【题型】解答题　【知识点】立体几何　【难度】medium
（14 分）如图，在三棱柱$ABC-A_1B_1C_1$中，侧棱$AA_1 \perp$平面$ABC$，$AC=3$，$AB=5$，$BC=4$，$AA_1=4$，点$D$是$AB$的中点。

\vspace{0.2cm}
(1) 求证：$AC_1 \parallel$平面$CDB_1$；

(2) 求三棱锥$C_1-AA_1D$的体积。
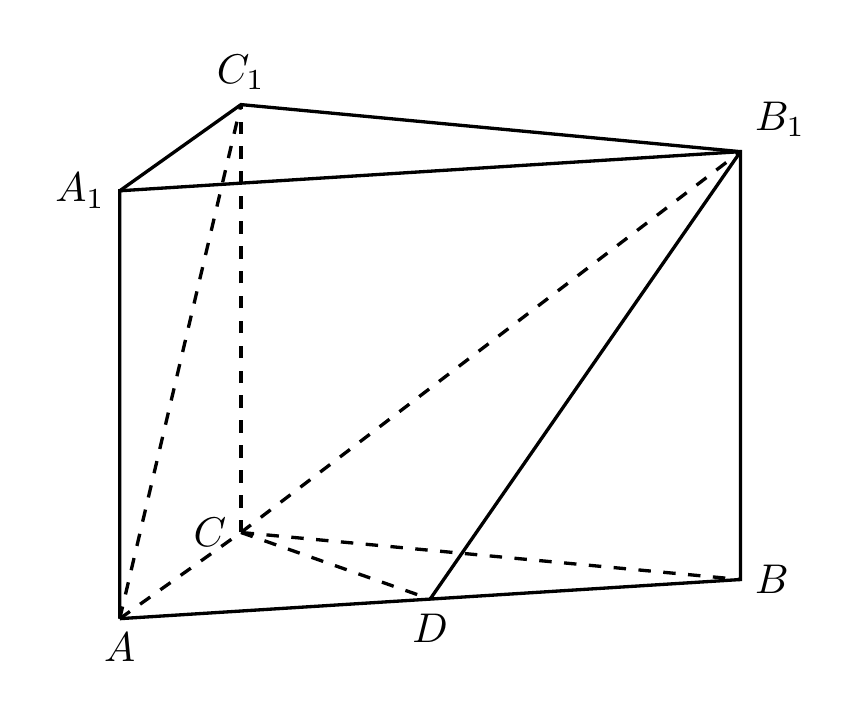
【解答】
\vspace{0.3cm}

\textbf{【详解】}
(1) \textbf{解法一：}

证明：连接$BC_1$与$CB_1$交于点$E$，则$E$是$BC_1$的中点，连接$DE$，

又$D$是$AB$的中点，则有$DE \parallel AC_1$，

$DE \subset$平面$CDB_1$，$AC_1 \not\subset$平面$CDB_1$，所以$AC_1 \parallel$平面$CDB_1$。

\vspace{0.2cm}

\textbf{解法二：}
$AC^2 + BC^2 = AB^2$，则有$AC \perp BC$，又$AA_1 \perp$平面$ABC$，

以$C$为原点，$\overrightarrow{CA}$，$\overrightarrow{CB}$，$\overrightarrow{CC_1}$的正方向为$x$轴，$y$轴，$z$轴的方向，建立如图所示的空间直角坐标系，

则$A(3,0,0)$，$B(0,4,0)$，$D\left(\frac{3}{2},2,0\right)$，$A_1(3,0,4)$，$B_1(0,4,4)$，$C_1(0,0,4)$，

$\overrightarrow{AC_1} = (-3,0,4)$，$\overrightarrow{CD} = \left(\frac{3}{2},2,0\right)$，$\overrightarrow{CB_1} = (0,4,4)$，

设平面$CDB_1$的一个法向量为$\vec{n} = (x,y,z)$，有
\[
\begin{cases}
\overrightarrow{CD} \cdot \vec{n} = \frac{3}{2}x + 2y = 0 \\
\overrightarrow{CB_1} \cdot \vec{n} = 4y + 4z = 0
\end{cases}
\]
令$y=1$，则$x = -\frac{4}{3}$，$z = -1$，得$\vec{n} = \left(-\frac{4}{3},1,-1\right)$，

于是$\overrightarrow{AC_1} \cdot \vec{n} = 0$，且$AC_1 \not\subset$平面$CDB_1$，故$AC_1 \parallel$平面$CDB_1$。（7 分）

\vspace{0.3cm}

(2) \textbf{解法一：}

取$AC$的中点$M$，连接$DM$，$C_1D$，

直三棱柱$ABC-A_1B_1C_1$中，$AA_1 \perp$平面$ABC$，$BC \subset$平面$ABC$，故$BC \perp AA_1$，

又$D$为$AB$的中点，则有$DM \parallel BC$且$DM = \frac{1}{2}BC = 2$。

由$AC^2 + BC^2 = AB^2$，则有$AC \perp BC$，

又$AC \cap AA_1 = A$，$AC, AA_1 \subset$平面$ACC_1A_1$，

所以$BC \perp$平面$ACC_1A$，$DM \perp$平面$ACC_1A$。

$S_{\triangle AA_1C_1} = \frac{1}{2}AA_1 \cdot A_1C_1 = \frac{1}{2} \times 4 \times 3 = 6$，$V_{C_1-AA_1D} = V_{D-AA_1C_1} = \frac{1}{3}DM \cdot S_{\triangle AA_1C_1} = \frac{1}{3} \times 2 \times 6 = 4$。

\vspace{0.2cm}

\textbf{解法二：}

在（1）的基础上，$\overrightarrow{AD} = \left(-\frac{3}{2},2,0\right)$，$\overrightarrow{AA_1} = (0,0,4)$，$\overrightarrow{AC_1} = (-3,0,0)$，

设平面$AA_1D$的一个法向量为$\vec{n_1} = (a,b,c)$，
\[
\begin{cases}
\overrightarrow{AD} \cdot \vec{n_1} = -\frac{3}{2}a + 2b = 0 \\
\overrightarrow{AA_1} \cdot \vec{n_1} = 4c = 0
\end{cases}
\]
令$a=4$则$b=3$，$c=0$，得$\vec{n_1} = (4,3,0)$，

于是点$C_1$到平面$AA_1D$的距离为$d = \frac{|\overrightarrow{AC_1} \cdot \vec{n_1}|}{|\vec{n_1}|} = \frac{12}{5}$，

于是$V_{C_1-AA_1D} = \frac{1}{3}d \cdot S_{\triangle AA_1D} = \frac{1}{3} \times \frac{12}{5} \times \frac{1}{2} \times 4 \times \frac{5}{2} = 4$。（14 分）

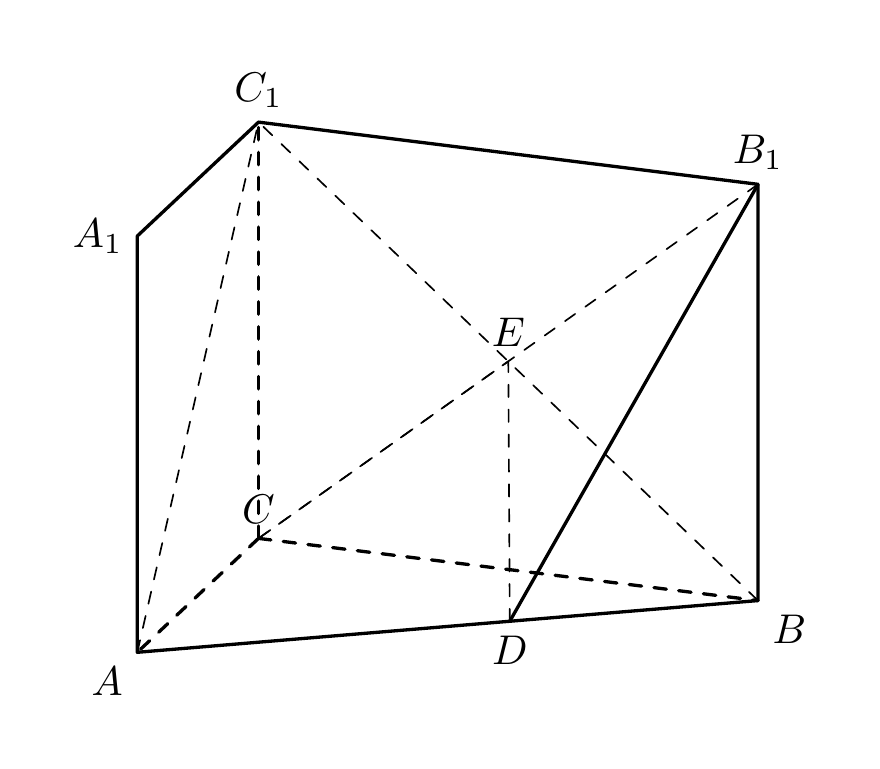
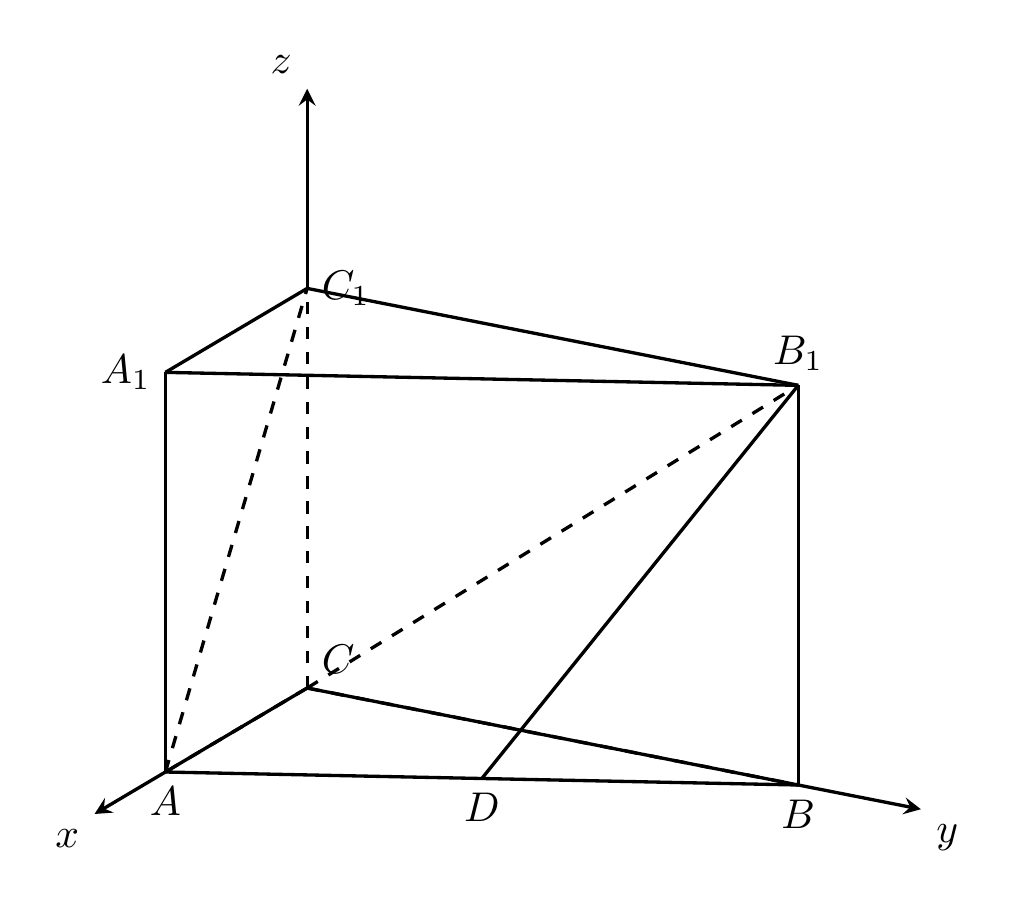
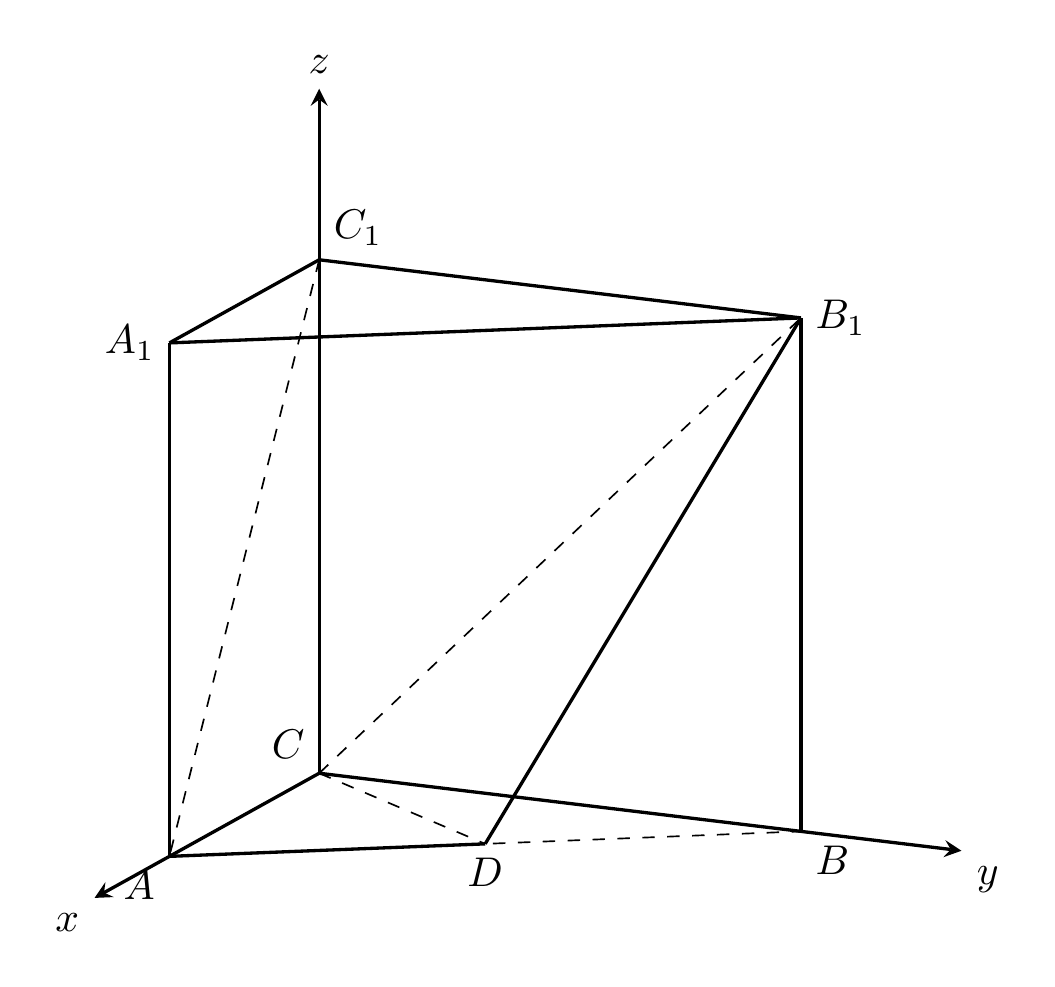
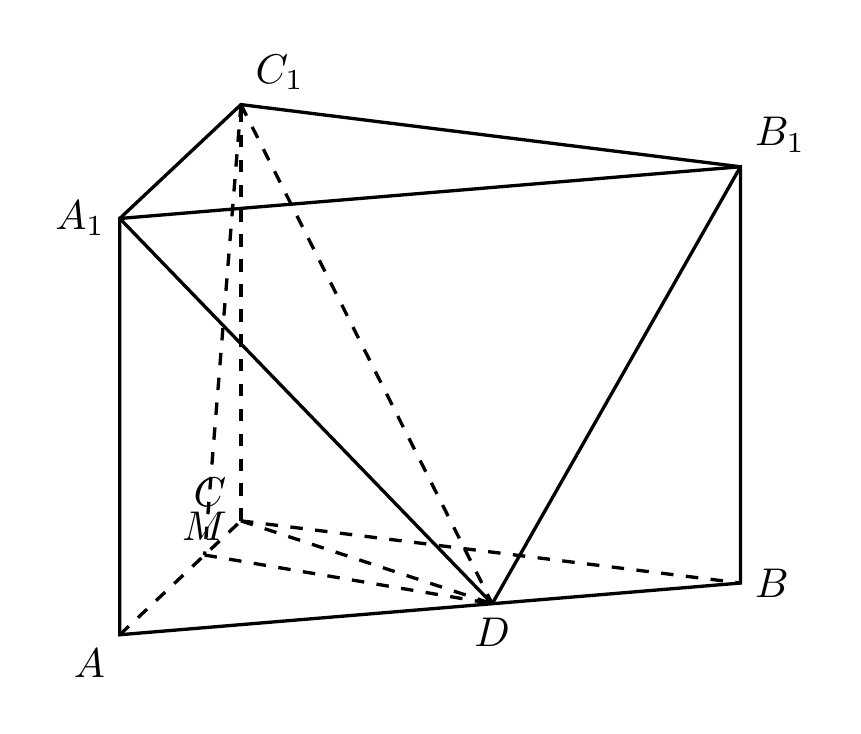